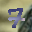
Label: 7